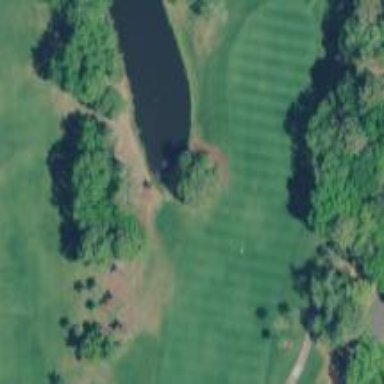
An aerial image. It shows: Well-maintained grass fairway on golf course.